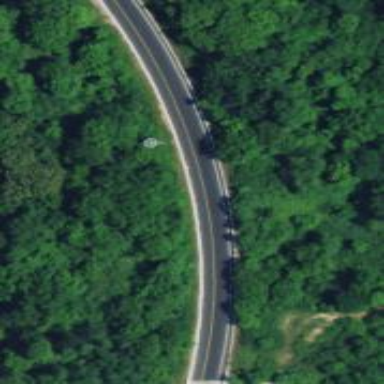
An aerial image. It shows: Asphalt motorway link.